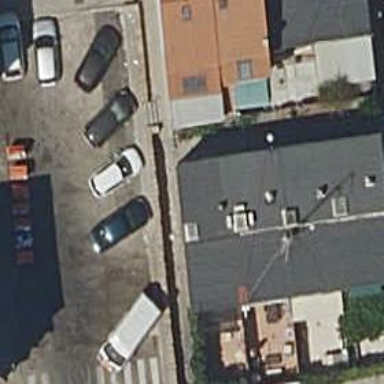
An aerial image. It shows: Terrace building.